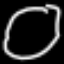
Label: square